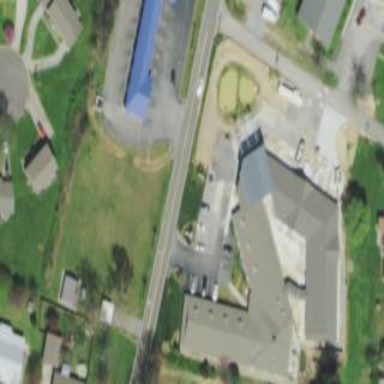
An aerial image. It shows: Nursing home building.